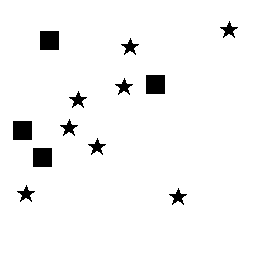
Squares: 4
Triangles: 0
Stars: 8
Total shapes: 12